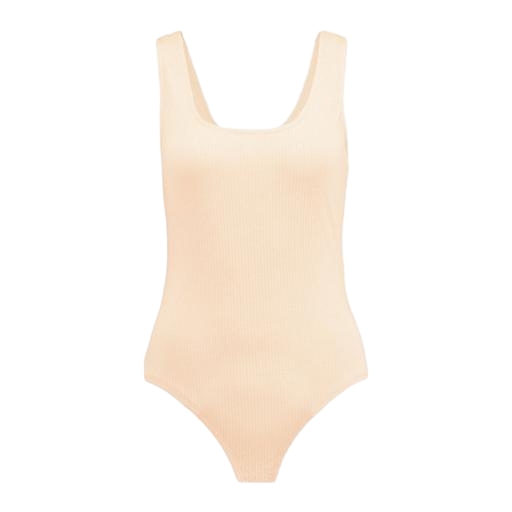
beige tank, slim scoop tank, beige tank top, white background